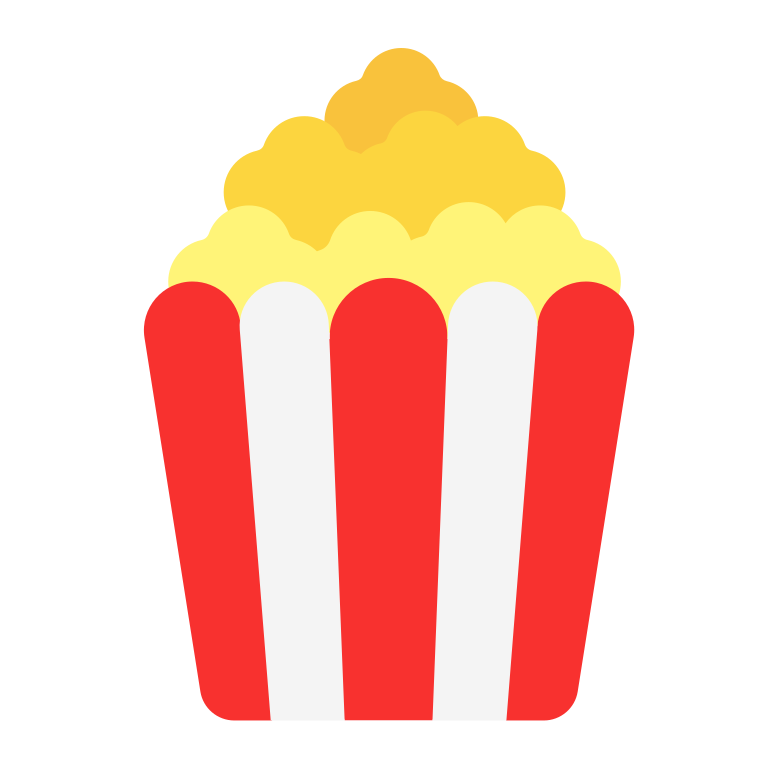
popcorn flat